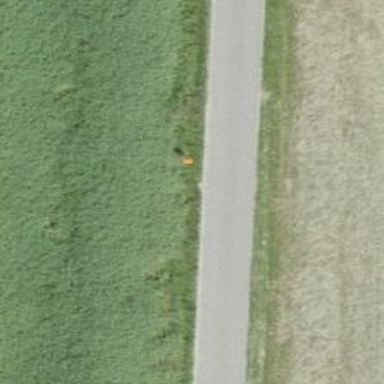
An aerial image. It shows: Aerial marker.